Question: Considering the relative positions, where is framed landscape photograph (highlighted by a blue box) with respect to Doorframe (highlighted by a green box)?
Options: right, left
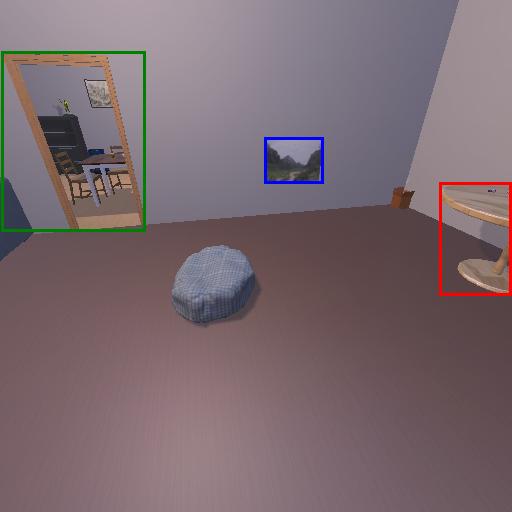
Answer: right